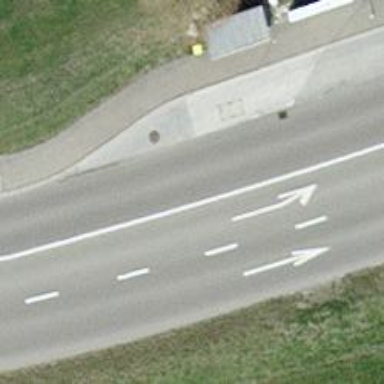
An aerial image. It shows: Bus stop with designated public transport stop position.